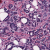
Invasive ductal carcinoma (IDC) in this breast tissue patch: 1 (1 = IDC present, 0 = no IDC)